Question: Need help converting some css that I have working in the good browsers to now work for internet explorer. This is what I have right now
'''
.headerLoginFooter
{
background-color:#f5f5f5;
padding:7px 10px 7px 10px;
margin:20px 0 0 0;
-moz-box-shadow:inset 0 8px 6px -6px #c4c4c4;
-webkit-box-shadow:inset 0 8px 6px -6px #c4c4c4;
box-shadow:inset 0 8px 6px -6px #c4c4c4;
}
'''
The three attributes at the end are producing an inward glow within the footer section of the login box for that div that looks like this

I was able to get the code for this styling here <URL> but I need to make this compatible for Internet Explorer. My first problem is I only have a mac so I don't have internet explorer to easily test my code. My second problem is I'm not getting how to convert the above code like he has in his code. Could someone help me convert my above code to work for internet explorer following the guidelines within the link. Thank you.
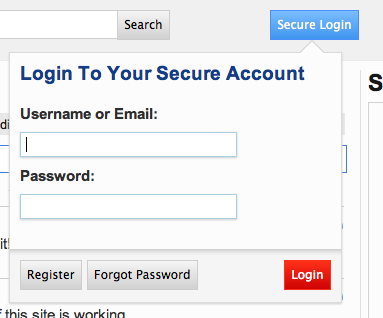
Answer: IE is problematic with many CSS3 features, especially older versions.
I would recommend using <URL>.
Some things can prevent box-shadow from working in IE: (if they are applied to the same element)
- 'border-radius'- 'overflow:hidden'- 'background-color'-
To overcome this, I usually nest a container inside the one I want to style with a box-shadow.
'''
<style>
.boxShadow {
behavior: url(PIE.htc);
-webkit-box-shadow: inset 0 8px 6px -6px #c4c4c4;
-moz-box-shadow: inset 0 8px 6px -6px #c4c4c4;
box-shadow: inset 0 8px 6px -6px #c4c4c4;
overflow:visible;
}
.otherStyles{
background-color:#f5f5f5;
border-radius:0px;/*or other value*/
/*gradients can be placed here too.*/
}
</style>
<div class="boxShadow">
<div class="otherStyles">
...content...
</div>
</div>
'''